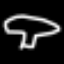
Label: mushroom